Question: I'm developing a yatzy game and the player get to choose where to put its score from a dialog. However I'm having a bit of trouble with making the layout doing what I want it to. I've splitted up the regular score card to avoid scrolling on smaller screens and placed the two parts in separate table layouts.
These two table layouts contain a different amount of rows and have different heights. Can anyone tell me how to stretch the right table layouts rows in order to give them the same height?
Here's a pic:

And here's the layout xml:
'''
<LinearLayout
android:id="@+id/tableLayoutHolder"
android:layout_width="wrap_content"
android:layout_height="wrap_content"
android:layout_below="@+id/tvTitle"
android:layout_centerHorizontal="true"
android:baselineAligned="false" >
<TableLayout
android:id="@+id/tableLayoutLeft"
android:layout_width="wrap_content"
android:layout_height="wrap_content" >
<TableRow
android:id="@+id/tableRow0"
android:layout_width="wrap_content"
android:layout_height="wrap_content"
android:background="@drawable/table_row_padding" >
<ImageView
android:id="@+id/imageView1"
android:layout_width="wrap_content"
android:layout_height="wrap_content"
android:background="@drawable/dice_border_gray"
android:src="@drawable/d1" />
<TextView
android:id="@+id/tv0"
android:layout_width="wrap_content"
android:layout_height="wrap_content"
android:background="@color/white" />
</TableRow>
<TableRow
android:id="@+id/tableRow1"
android:layout_width="wrap_content"
android:layout_height="wrap_content"
android:background="@drawable/table_row_padding" >
<ImageView
android:id="@+id/imageView2"
android:layout_width="wrap_content"
android:layout_height="wrap_content"
android:background="@drawable/dice_border_gray"
android:src="@drawable/d2" />
<TextView
android:id="@+id/tv1"
android:layout_width="wrap_content"
android:layout_height="wrap_content"
android:background="@color/white" />
</TableRow>
<TableRow
android:id="@+id/tableRow2"
android:layout_width="wrap_content"
android:layout_height="wrap_content"
android:background="@drawable/table_row_padding" >
<ImageView
android:id="@+id/imageView3"
android:layout_width="wrap_content"
android:layout_height="wrap_content"
android:background="@drawable/dice_border_gray"
android:src="@drawable/d3" />
<TextView
android:id="@+id/tv2"
android:layout_width="wrap_content"
android:layout_height="wrap_content"
android:background="@color/white" />
</TableRow>
<TableRow
android:id="@+id/tableRow3"
android:layout_width="wrap_content"
android:layout_height="wrap_content"
android:background="@drawable/table_row_padding" >
<ImageView
android:id="@+id/imageView4"
android:layout_width="wrap_content"
android:layout_height="wrap_content"
android:background="@drawable/dice_border_gray"
android:src="@drawable/d4" />
<TextView
android:id="@+id/tv3"
android:layout_width="wrap_content"
android:layout_height="wrap_content"
android:background="@color/white" />
</TableRow>
<TableRow
android:id="@+id/tableRow4"
android:layout_width="wrap_content"
android:layout_height="wrap_content"
android:background="@drawable/table_row_padding" >
<ImageView
android:id="@+id/imageView5"
android:layout_width="wrap_content"
android:layout_height="wrap_content"
android:background="@drawable/dice_border_gray"
android:src="@drawable/d5" />
<TextView
android:id="@+id/tv4"
android:layout_width="wrap_content"
android:layout_height="wrap_content"
android:background="@color/white" />
</TableRow>
<TableRow
android:id="@+id/tableRow5"
android:layout_width="wrap_content"
android:layout_height="wrap_content"
android:background="@drawable/table_row_padding" >
<ImageView
android:id="@+id/imageView6"
android:layout_width="wrap_content"
android:layout_height="wrap_content"
android:background="@drawable/dice_border_gray"
android:src="@drawable/d6" />
<TextView
android:id="@+id/tv5"
android:layout_width="wrap_content"
android:layout_height="wrap_content"
android:background="@color/white" />
</TableRow>
<TableRow
android:id="@+id/tableRow6"
android:layout_width="wrap_content"
android:layout_height="wrap_content"
android:background="@drawable/table_row_padding" >
<TextView
android:id="@+id/tvScUpperSum"
android:layout_width="wrap_content"
android:layout_height="wrap_content"
android:background="@drawable/tv_black_right_border"
android:text="@string/sum" />
<TextView
android:id="@+id/tv6"
android:layout_width="wrap_content"
android:layout_height="wrap_content"
android:background="@color/white" />
</TableRow>
<TableRow
android:id="@+id/tableRow7"
android:layout_width="wrap_content"
android:layout_height="wrap_content"
android:background="@drawable/table_row_padding" >
<TextView
android:id="@+id/tvScBonus"
android:layout_width="wrap_content"
android:layout_height="wrap_content"
android:background="@drawable/tv_black_right_border"
android:text="@string/bonus" />
<TextView
android:id="@+id/tv7"
android:layout_width="wrap_content"
android:layout_height="wrap_content"
android:background="@color/white" />
</TableRow>
</TableLayout>
<TableLayout
android:id="@+id/tableLayoutRight"
android:layout_width="wrap_content"
android:layout_height="wrap_content" >
<TableRow
android:id="@+id/tableRow8"
android:layout_width="wrap_content"
android:layout_height="wrap_content"
android:background="@drawable/table_row_padding" >
<TextView
android:id="@+id/tvSc1Pair"
android:layout_width="wrap_content"
android:layout_height="wrap_content"
android:background="@drawable/tv_black_right_border"
android:text="@string/OnePair" />
<TextView
android:id="@+id/tv8"
android:layout_width="wrap_content"
android:layout_height="wrap_content"
android:background="@color/white"
android:duplicateParentState="true"
android:text="" />
</TableRow>
<TableRow
android:id="@+id/tableRow9"
android:layout_width="wrap_content"
android:layout_height="wrap_content"
android:background="@drawable/table_row_padding" >
<TextView
android:id="@+id/tvSc2Pairs"
android:layout_width="wrap_content"
android:layout_height="wrap_content"
android:background="@drawable/tv_black_right_border"
android:text="@string/TwoPairs" />
<TextView
android:id="@+id/tv9"
android:layout_width="wrap_content"
android:layout_height="wrap_content"
android:background="@color/white" />
</TableRow>
<TableRow
android:id="@+id/tableRow10"
android:layout_width="wrap_content"
android:layout_height="wrap_content"
android:background="@drawable/table_row_padding" >
<TextView
android:id="@+id/tvSc3ofaKind"
android:layout_width="wrap_content"
android:layout_height="wrap_content"
android:background="@drawable/tv_black_right_border"
android:text="@string/ThreeOfAKind" />
<TextView
android:id="@+id/tv10"
android:layout_width="wrap_content"
android:layout_height="wrap_content"
android:background="@color/white" />
</TableRow>
<TableRow
android:id="@+id/tableRow11"
android:layout_width="wrap_content"
android:layout_height="wrap_content"
android:background="@drawable/table_row_padding" >
<TextView
android:id="@+id/tvSc4ofaKind"
android:layout_width="wrap_content"
android:layout_height="wrap_content"
android:background="@drawable/tv_black_right_border"
android:text="@string/FourOfAKind" />
<TextView
android:id="@+id/tv11"
android:layout_width="wrap_content"
android:layout_height="wrap_content"
android:background="@color/white" />
</TableRow>
<TableRow
android:id="@+id/tableRow12"
android:layout_width="wrap_content"
android:layout_height="wrap_content"
android:background="@drawable/table_row_padding" >
<TextView
android:id="@+id/tvFullHouse"
android:layout_width="wrap_content"
android:layout_height="wrap_content"
android:background="@drawable/tv_black_right_border"
android:text="@string/fullHouse" />
<TextView
android:id="@+id/tv12"
android:layout_width="wrap_content"
android:layout_height="wrap_content"
android:background="@color/white" />
</TableRow>
<TableRow
android:id="@+id/tableRow13"
android:layout_width="wrap_content"
android:layout_height="wrap_content"
android:background="@drawable/table_row_padding" >
<TextView
android:id="@+id/tvScSmallStr"
android:layout_width="wrap_content"
android:layout_height="wrap_content"
android:background="@drawable/tv_black_right_border"
android:text="@string/smallStr" />
<TextView
android:id="@+id/tv13"
android:layout_width="wrap_content"
android:layout_height="wrap_content"
android:background="@color/white" />
</TableRow>
<TableRow
android:id="@+id/tableRow14"
android:layout_width="wrap_content"
android:layout_height="wrap_content"
android:background="@drawable/table_row_padding" >
<TextView
android:id="@+id/tvScLargeStr"
android:layout_width="wrap_content"
android:layout_height="wrap_content"
android:background="@drawable/tv_black_right_border"
android:text="@string/largeStr" />
<TextView
android:id="@+id/tv14"
android:layout_width="wrap_content"
android:layout_height="wrap_content"
android:background="@color/white" />
</TableRow>
<TableRow
android:id="@+id/tableRow15"
android:layout_width="wrap_content"
android:layout_height="wrap_content"
android:background="@drawable/table_row_padding" >
<TextView
android:id="@+id/tvScChance"
android:layout_width="wrap_content"
android:layout_height="wrap_content"
android:background="@drawable/tv_black_right_border"
android:text="@string/chance" />
<TextView
android:id="@+id/tv15"
android:layout_width="wrap_content"
android:layout_height="wrap_content"
android:background="@color/white" />
</TableRow>
<TableRow
android:id="@+id/tableRow16"
android:layout_width="wrap_content"
android:layout_height="wrap_content"
android:background="@drawable/table_row_padding" >
<TextView
android:id="@+id/tvScYatzy"
android:layout_width="wrap_content"
android:layout_height="wrap_content"
android:background="@drawable/tv_black_right_border"
android:text="@string/yatzy" />
<TextView
android:id="@+id/tv16"
android:layout_width="wrap_content"
android:layout_height="wrap_content"
android:background="@color/white" />
</TableRow>
<TableRow
android:id="@+id/tableRow17"
android:layout_width="wrap_content"
android:layout_height="wrap_content"
android:background="@drawable/table_row_padding" >
<TextView
android:id="@+id/tvScSum"
android:layout_width="wrap_content"
android:layout_height="wrap_content"
android:background="@drawable/tv_black_right_border"
android:text="@string/sum" />
<TextView
android:id="@+id/tv17"
android:layout_width="wrap_content"
android:layout_height="wrap_content"
android:background="@color/white" />
</TableRow>
</TableLayout>
</LinearLayout>
'''
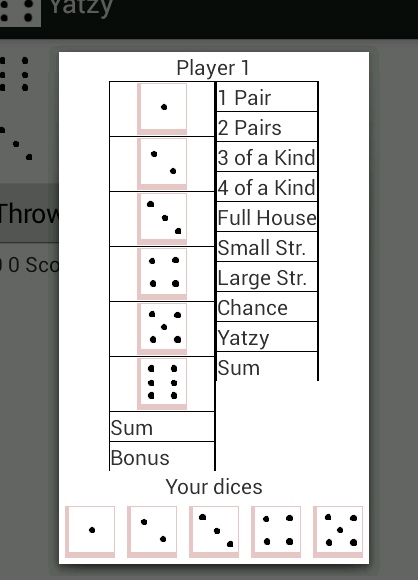
Answer: I solved this by giving the right table layout the height "match_parent" and then adding weights on the table rows in it.